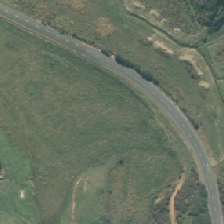
Land cover: herbaceous_freshwater_vege